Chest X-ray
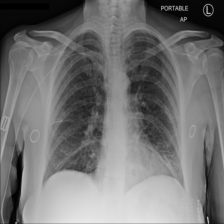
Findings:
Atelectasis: negative
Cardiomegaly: negative
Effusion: negative
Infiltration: negative
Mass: negative
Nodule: negative
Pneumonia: negative
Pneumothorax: negative
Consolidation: negative
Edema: negative
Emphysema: negative
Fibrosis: negative
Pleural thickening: negative
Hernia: negative